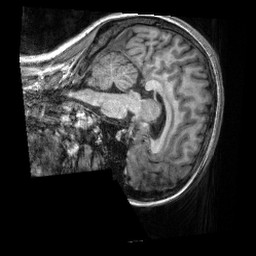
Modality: T1w
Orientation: sagittal
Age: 21
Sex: female
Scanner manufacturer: siemens
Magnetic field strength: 3 T
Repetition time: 2.3 s
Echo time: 0.00308 s